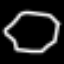
Label: octagon